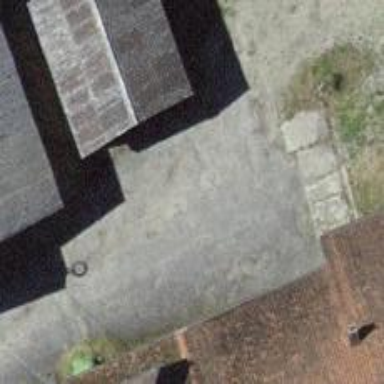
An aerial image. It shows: Garage building.